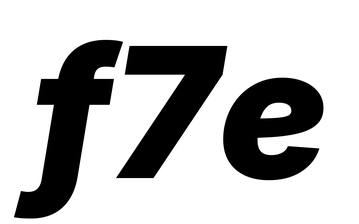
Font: Inter-Italic_Black_Italic